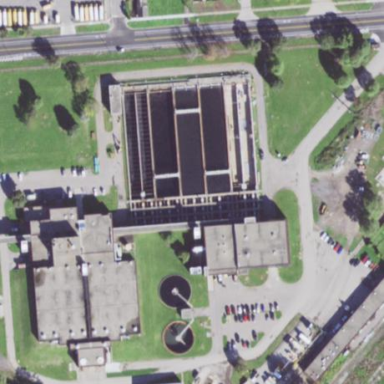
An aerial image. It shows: Wastewater plant.